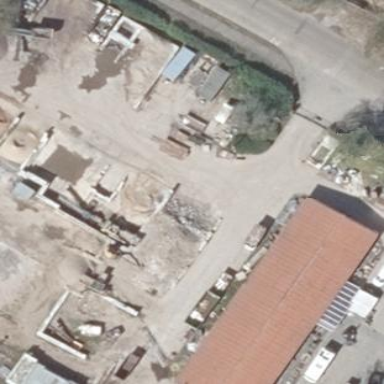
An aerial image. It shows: Commercial building.